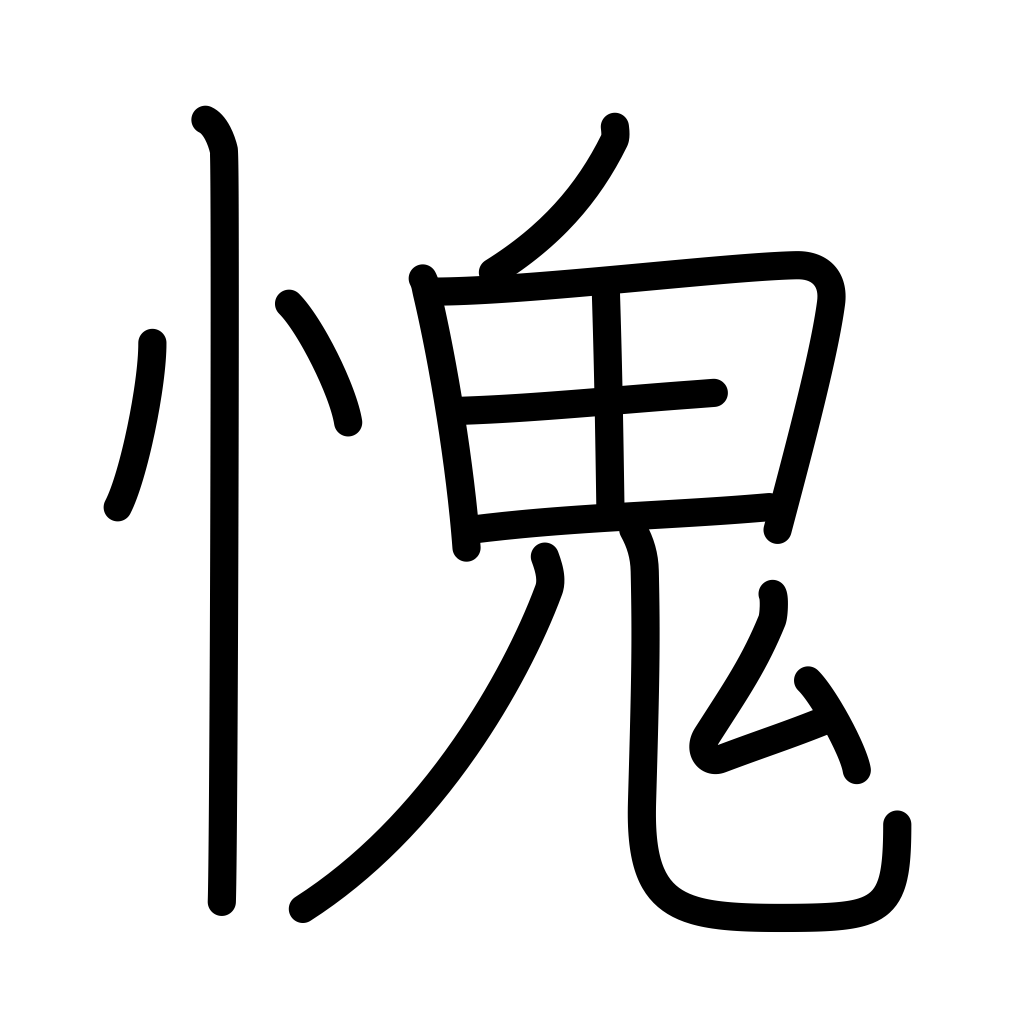
Meaning: feel ashamed, shy